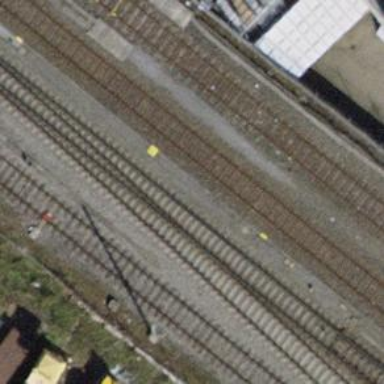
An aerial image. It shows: Single-track railway siding with electrified contact lines.